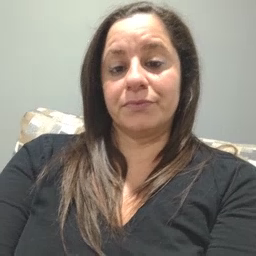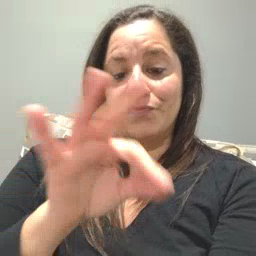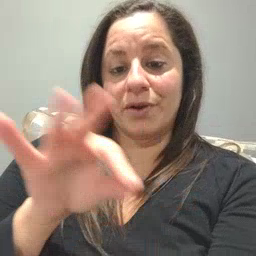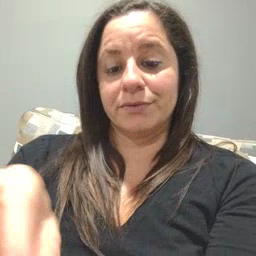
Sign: frenchfries